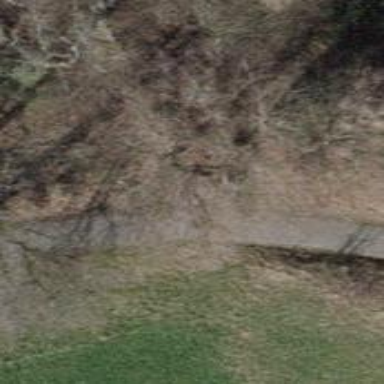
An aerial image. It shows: Brown bench in the vicinity.